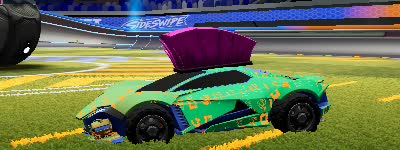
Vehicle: werewolf